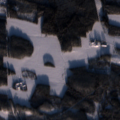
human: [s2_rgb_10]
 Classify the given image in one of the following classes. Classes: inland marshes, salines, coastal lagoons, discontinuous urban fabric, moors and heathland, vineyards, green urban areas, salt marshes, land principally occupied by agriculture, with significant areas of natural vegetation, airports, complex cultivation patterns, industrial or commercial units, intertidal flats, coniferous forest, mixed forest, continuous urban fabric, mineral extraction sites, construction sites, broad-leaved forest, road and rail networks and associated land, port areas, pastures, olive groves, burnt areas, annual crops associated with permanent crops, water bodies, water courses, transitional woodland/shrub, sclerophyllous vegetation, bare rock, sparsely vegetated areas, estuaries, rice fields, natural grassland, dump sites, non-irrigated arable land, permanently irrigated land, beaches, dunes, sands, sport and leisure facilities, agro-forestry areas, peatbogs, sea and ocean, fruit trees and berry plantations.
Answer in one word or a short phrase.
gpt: non-irrigated arable land, coniferous forest, mixed forest